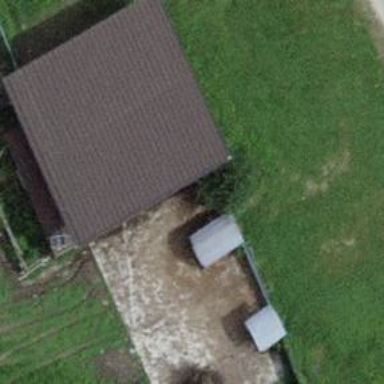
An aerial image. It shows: Greenhouse.